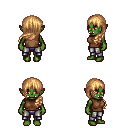
a pixel art fantasy rpg character, female body template, orc, green skin, brown sleeveless shirt, metal pants, light blonde left-swept hairstyle, four views (front, back, left, right), 2x2 character sprite sheet, small pixel art, hard edges, no anti-aliasing